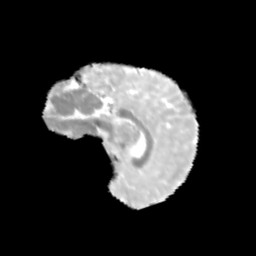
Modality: MD
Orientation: sagittal
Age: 12
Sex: male
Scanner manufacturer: siemens
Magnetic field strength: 3 T
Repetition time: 3.8 s
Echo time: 0.07 s